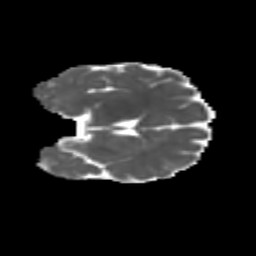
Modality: MD
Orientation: coronal
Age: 7
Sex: female
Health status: healthy